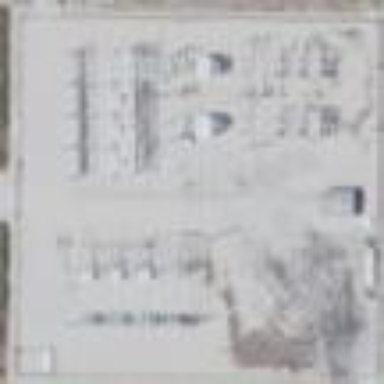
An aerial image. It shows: Distribution level power substation surrounded by fence.